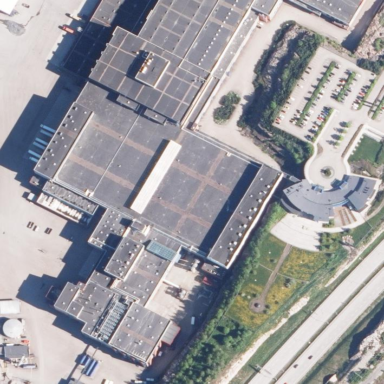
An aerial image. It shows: Industrial building that is brewery.